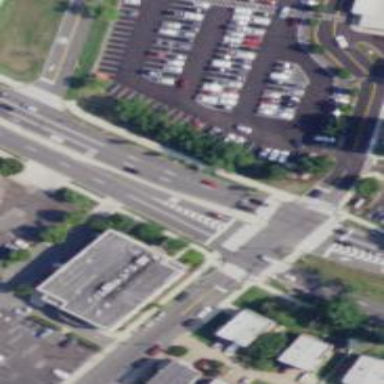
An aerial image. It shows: Asphalt road with secondary link designation.